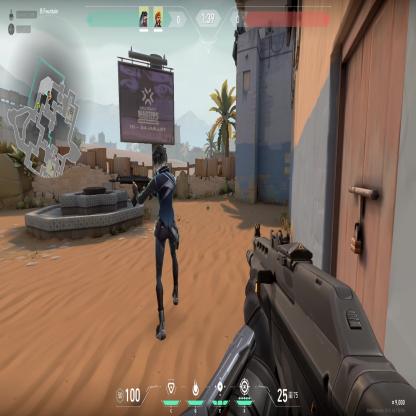
Label: teammate